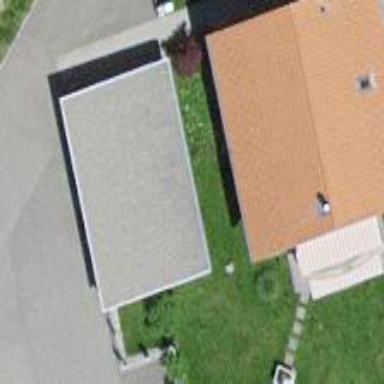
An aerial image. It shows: View of roof of building.